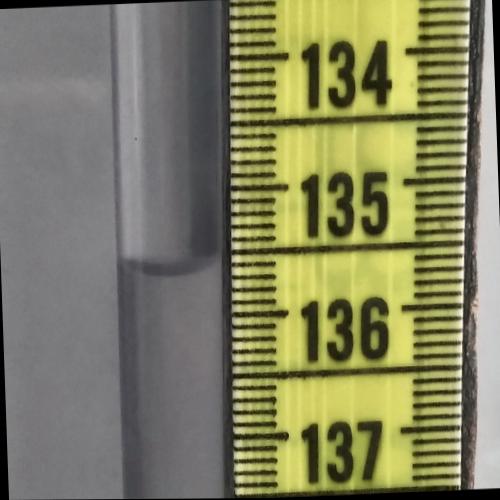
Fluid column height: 135.6 cm